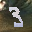
Label: 3